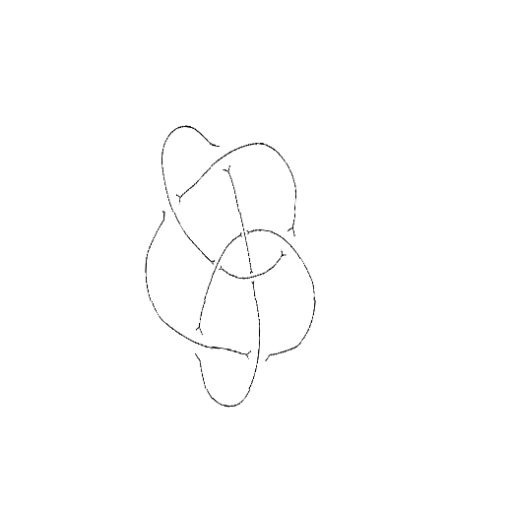
Crossing number: 8